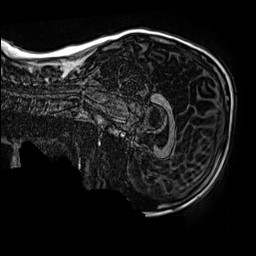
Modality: MP2RAGE
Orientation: sagittal
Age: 12
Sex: male
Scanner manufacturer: siemens
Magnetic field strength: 3 T
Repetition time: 4 s
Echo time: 0.00299 s